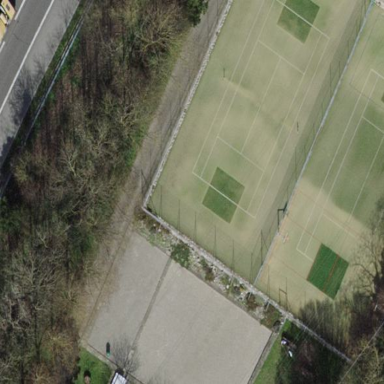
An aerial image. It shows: Tennis court on pitch designated for leisure land.